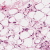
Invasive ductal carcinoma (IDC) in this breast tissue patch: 0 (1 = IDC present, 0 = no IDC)